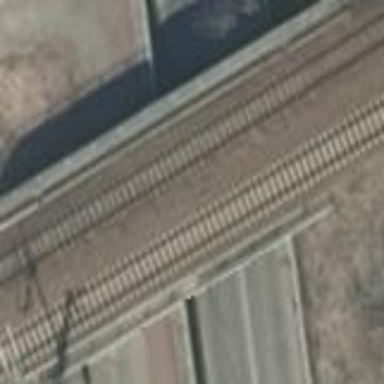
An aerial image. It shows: Bridge used for railway purposes.